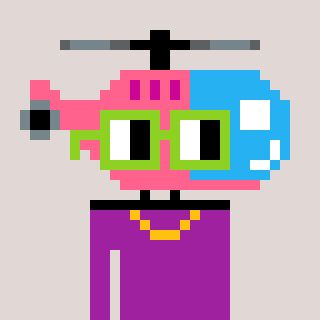
a pixel art character with square light green glasses, a helicopter-shaped head and a magenta-colored body on a warm background